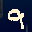
Label: 9